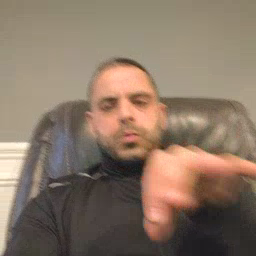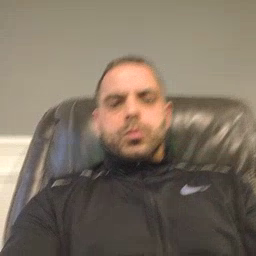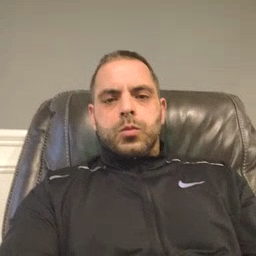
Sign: frenchfries